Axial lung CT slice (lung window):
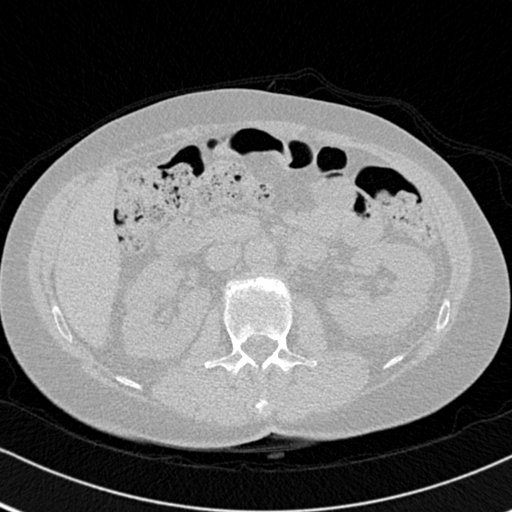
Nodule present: no